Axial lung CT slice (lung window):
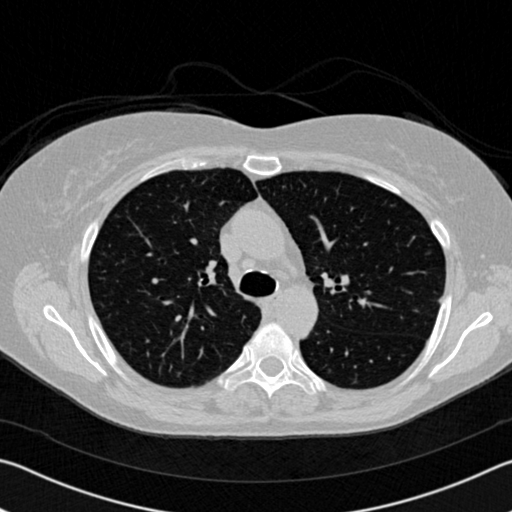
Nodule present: no